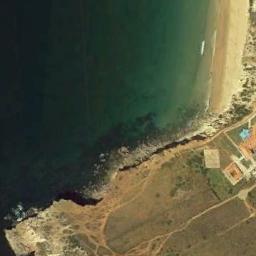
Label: beach